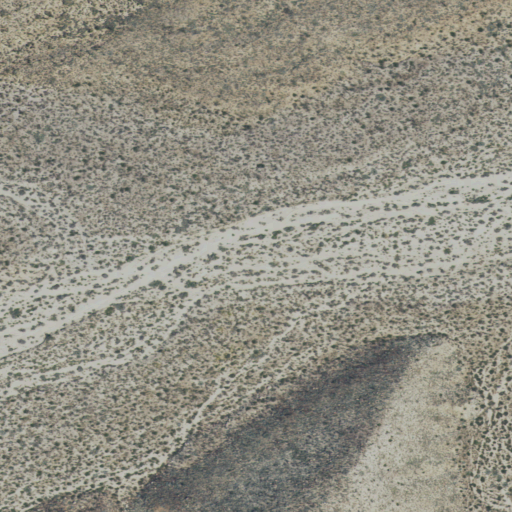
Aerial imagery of valley in California named Mine Canyon containing shrub and barren land